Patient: sex F, age 53
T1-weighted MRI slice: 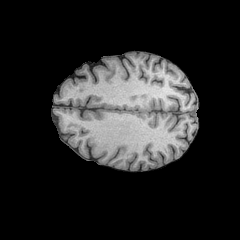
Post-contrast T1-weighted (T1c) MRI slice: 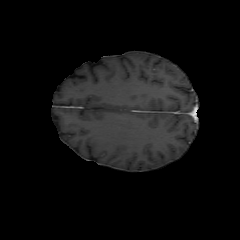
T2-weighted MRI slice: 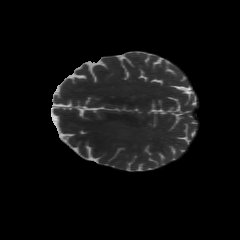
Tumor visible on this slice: no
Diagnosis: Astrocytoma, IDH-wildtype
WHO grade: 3